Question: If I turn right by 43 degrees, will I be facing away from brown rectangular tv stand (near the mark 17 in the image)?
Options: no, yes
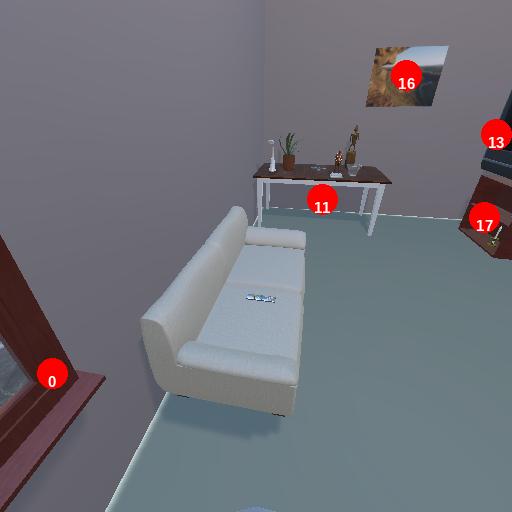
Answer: no